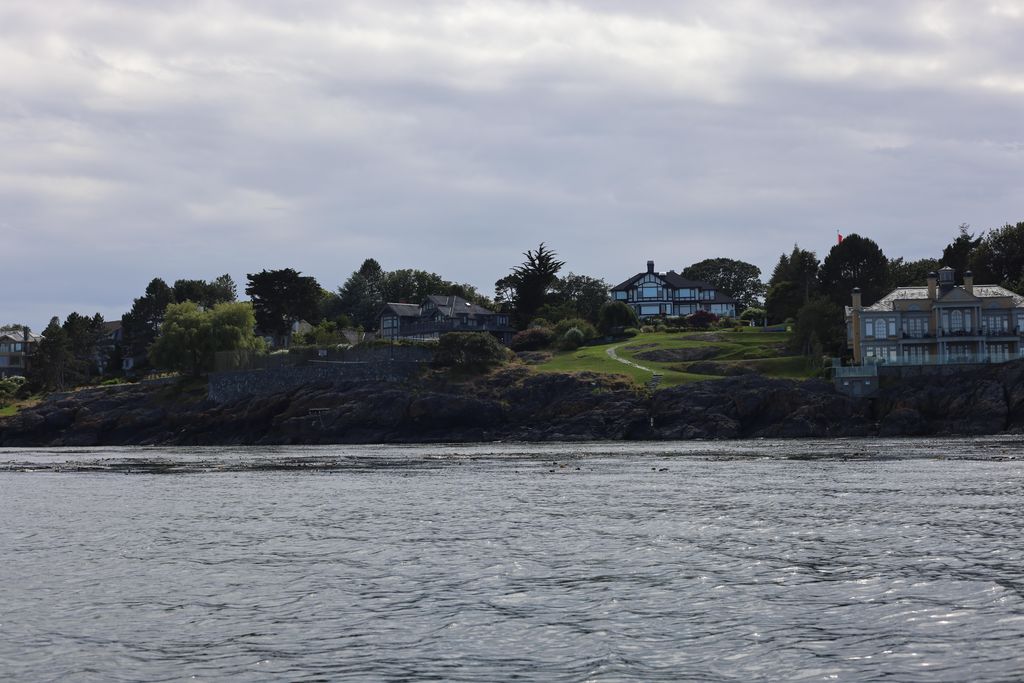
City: victoria